Question: I am following a tutorial on SpriteKit and when I add my background image to the scene, the image does not fill up the entire scene (has margins).
The project is a universal project, and I am using size classes (same effect when I turn it off).
I am new to Swift and SpriteKit, so maybe I am missing something. Here is my code (from a brand new project):
'''
override func didMoveToView(view: SKView) {
/* Setup your scene here */
self.anchorPoint = CGPointMake(0.5, 0.5)
let background = SKSpriteNode(imageNamed: "Background")
background.position = CGPointMake(0, 0)
background.size = CGSizeMake(self.view.bounds.size.width, self.view.bounds.size.height)
self.addChild(background)
}
'''
And here is a screenshot:

I added the position and size code just to be sure. Also, frame.size is showing (1024, 768) but bounds.size shows the proper (640, 1136). Any help will be greatly appreciated!
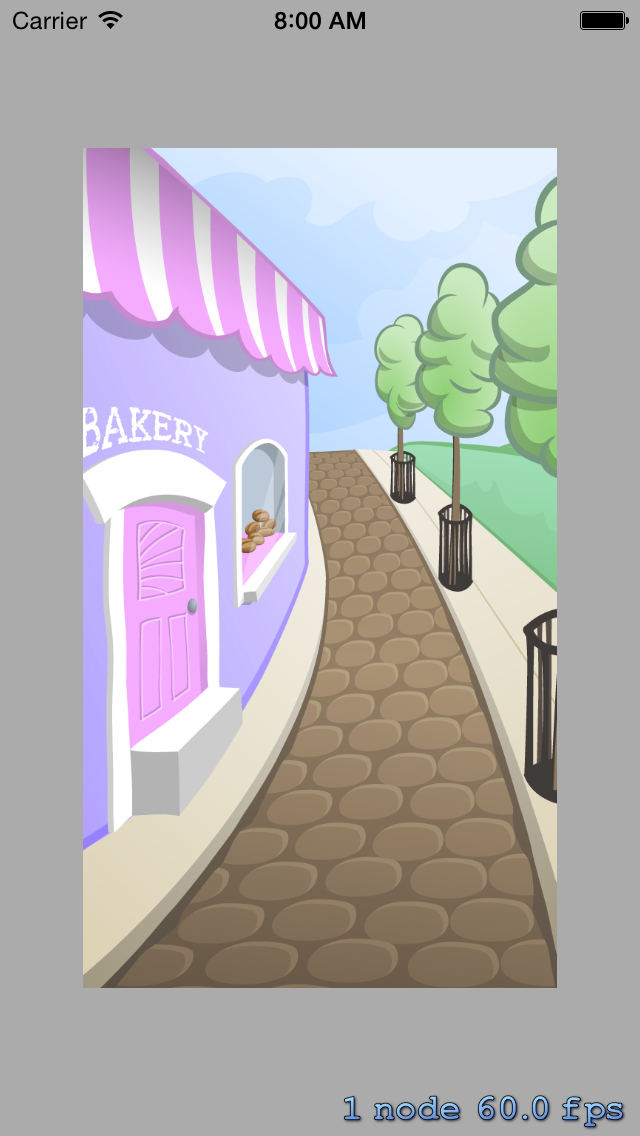
Answer: You will find that in your ViewController.swift, the current scale mode is '.AspectFill' which is sometimes perfectly find to use but in your case, you need to change that to
'scene.scaleMode = .ResizeFill'
which will make sure that the size fits perfectly into any size screen. You then use 'self.view.frame.size' instead of 'self.view.bounds.size' and you are good to go! Ask if you need any more information, though the documentation explains the scaleModes quite well:
<URL>